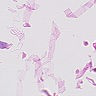
Metastatic tissue present: no